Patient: sex M, age 55
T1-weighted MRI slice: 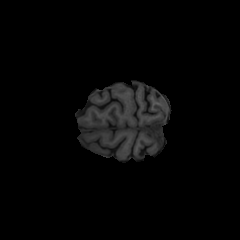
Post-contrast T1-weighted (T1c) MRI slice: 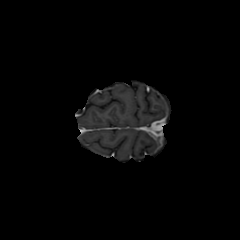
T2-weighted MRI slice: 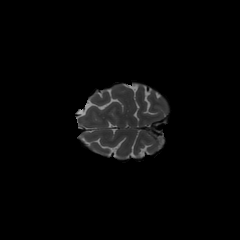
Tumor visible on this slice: no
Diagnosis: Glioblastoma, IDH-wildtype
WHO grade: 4